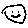
Label: smiley face